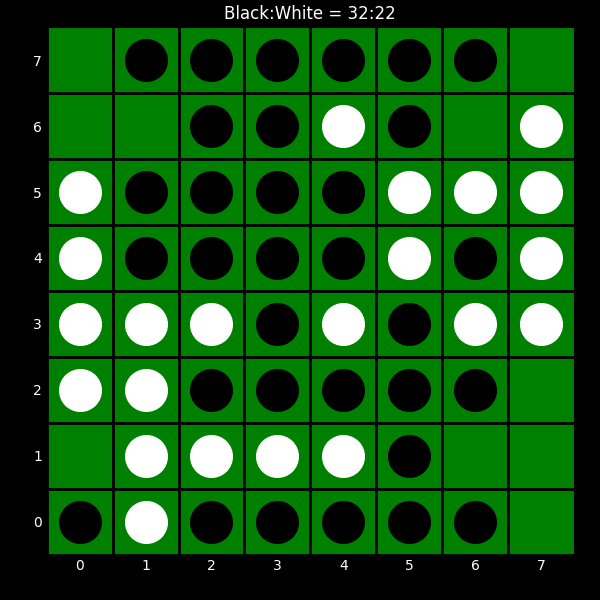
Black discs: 32
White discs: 22